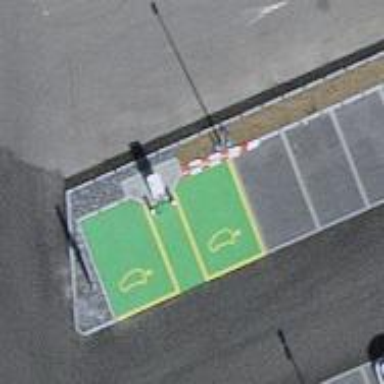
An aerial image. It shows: Charging station.